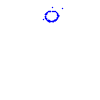
Particle: proton